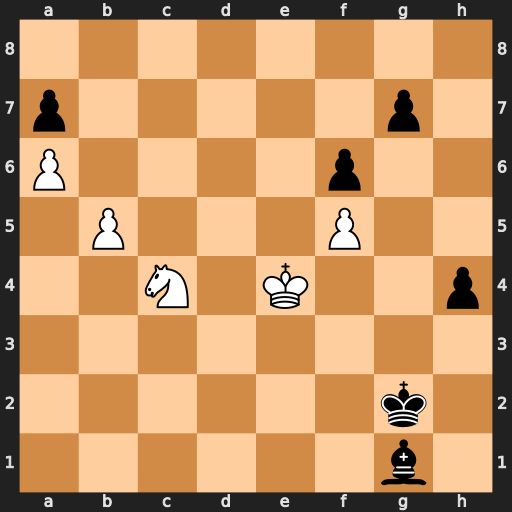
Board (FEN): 8/p5p1/P4p2/1P3P2/2N1K2p/8/6k1/6b1
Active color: w
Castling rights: -
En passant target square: -
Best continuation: Ne3+ Kf2 b6 h3 bxa7 h2 Ng4+ Kg3 Nxh2 Bxa7 Nf3 Kg4 Nd4